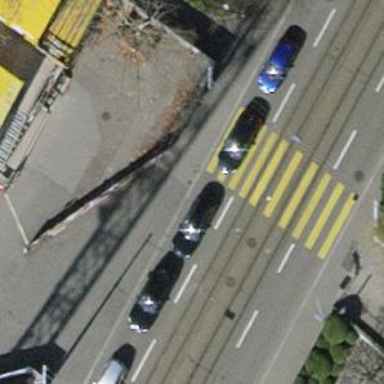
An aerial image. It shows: Kerb serving as barrier.